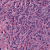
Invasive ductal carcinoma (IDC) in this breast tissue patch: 1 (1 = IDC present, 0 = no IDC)